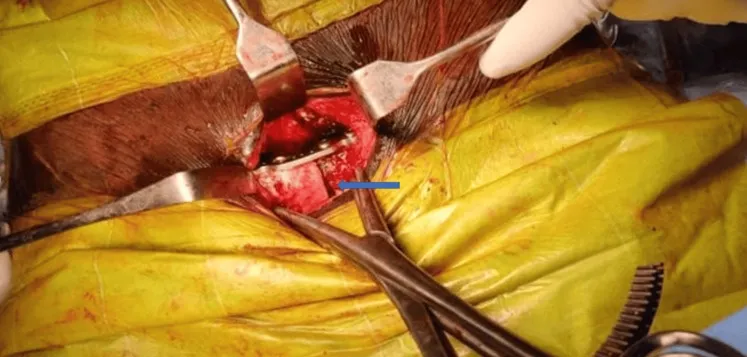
Intraoperative image showing pubic symphysis diastasis fixed with plating (marked with blue arrow).
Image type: medical_photograph (other_medical_photograph)